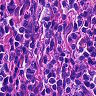
Metastatic tissue present: no